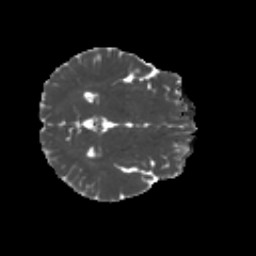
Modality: MD
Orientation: axial
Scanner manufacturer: siemens
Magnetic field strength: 3 T
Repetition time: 4.16 s
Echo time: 0.0806 s